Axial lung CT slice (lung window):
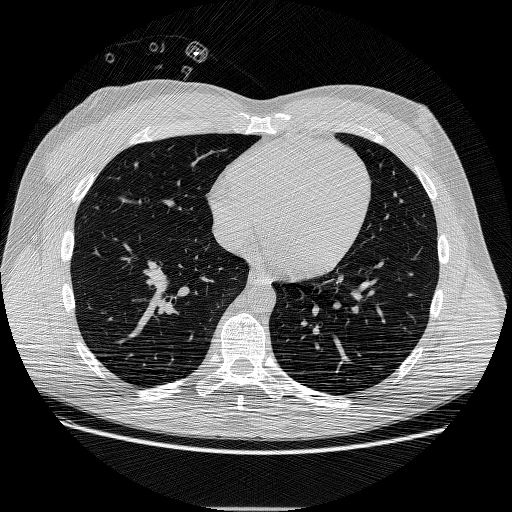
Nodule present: no